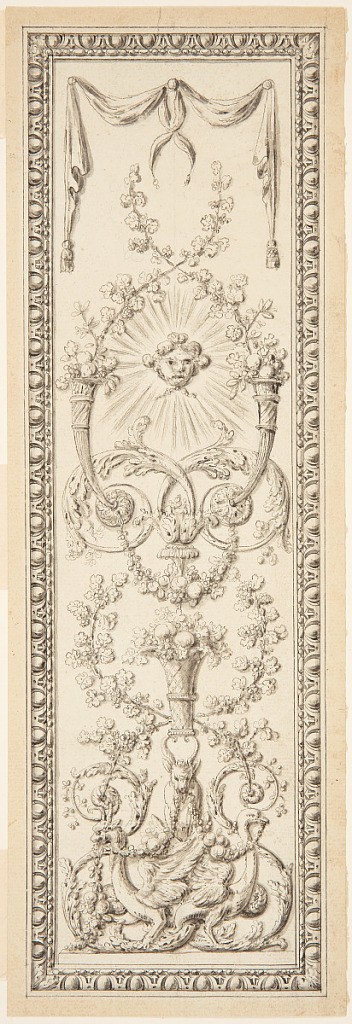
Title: Design for a panel
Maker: Gilles Paul Cauvet, French, 1731–1788
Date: ca. 1775
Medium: Pen and black ink, brush and watercolor on laid paper
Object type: Drawing
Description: Candelabrum composed of fantastic animals, a flower basket, cornucopiae, a sun head, surrounded by floral motifs. Drapery festoons are on top. Framed by mouldings, paper margins.